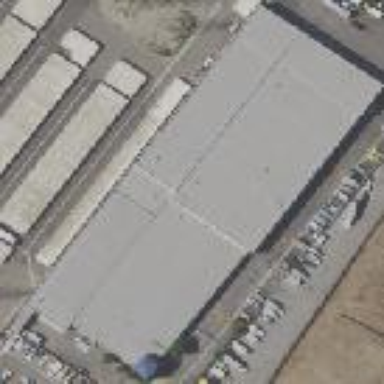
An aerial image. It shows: Warehouse building used for warehousing.